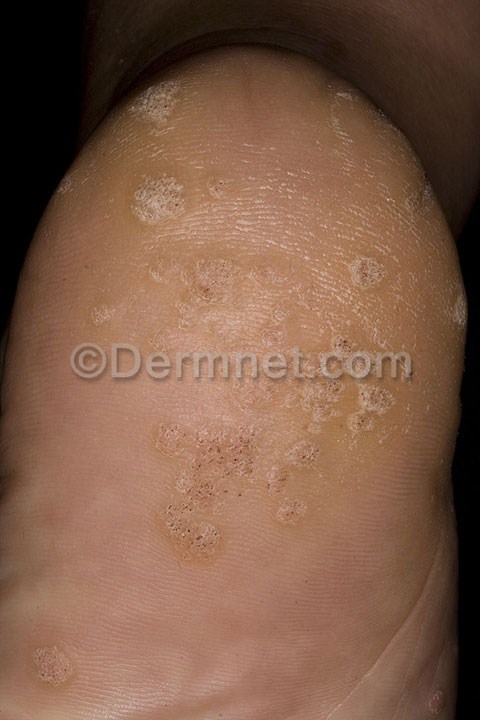
Disease: Warts Molluscum and other Viral Infections